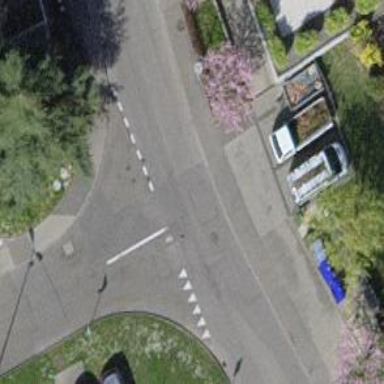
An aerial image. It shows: Residential road with asphalt surface. Both sides have sidewalks.